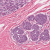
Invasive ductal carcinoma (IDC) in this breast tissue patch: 0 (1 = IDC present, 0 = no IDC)